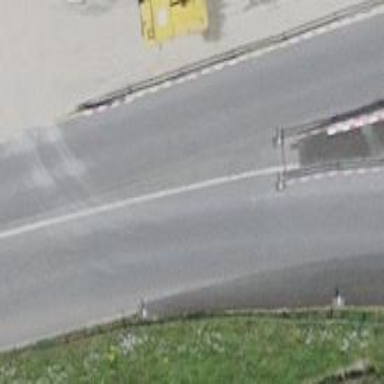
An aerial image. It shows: Secondary road with asphalt surface and designated cycle lane.